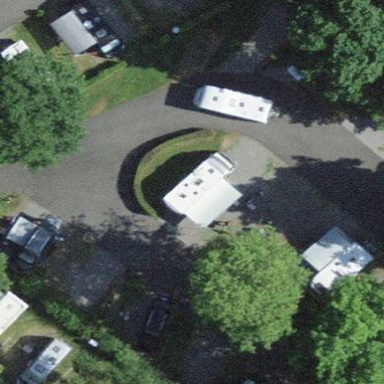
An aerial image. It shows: Camping pitch for tourists.